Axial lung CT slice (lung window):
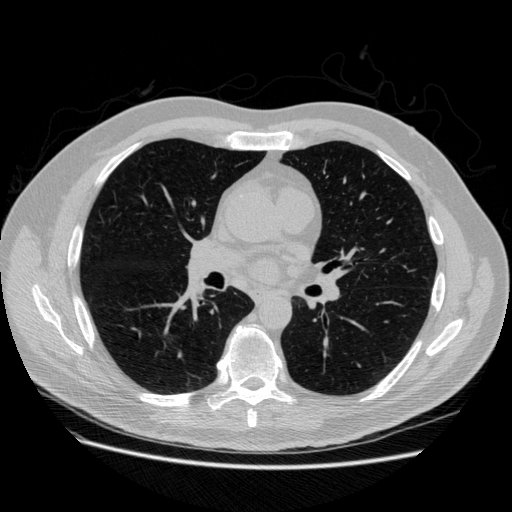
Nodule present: no